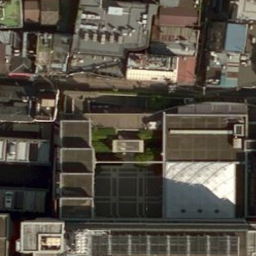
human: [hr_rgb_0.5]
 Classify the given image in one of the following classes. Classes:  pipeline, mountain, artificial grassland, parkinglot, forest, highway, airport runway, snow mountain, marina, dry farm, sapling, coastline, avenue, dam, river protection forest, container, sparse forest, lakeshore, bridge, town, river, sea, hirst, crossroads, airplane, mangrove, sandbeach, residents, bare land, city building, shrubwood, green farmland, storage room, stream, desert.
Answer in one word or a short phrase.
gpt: city building